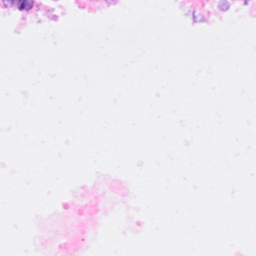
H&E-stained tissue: Breast